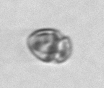
Label: Heterocapsa_rotundata